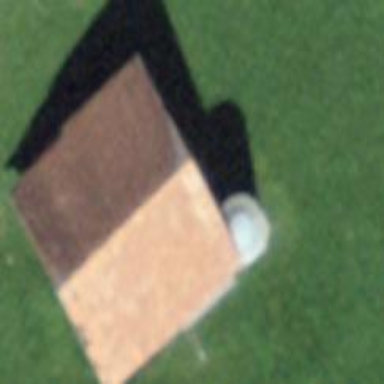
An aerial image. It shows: Barn.